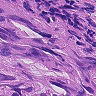
Metastatic tissue present: yes